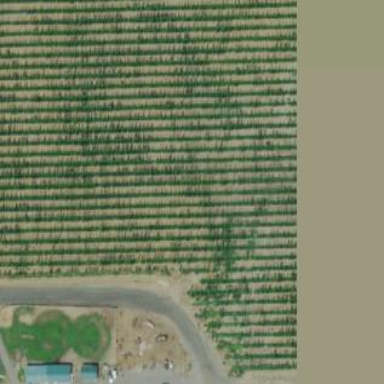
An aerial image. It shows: Orchard.